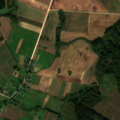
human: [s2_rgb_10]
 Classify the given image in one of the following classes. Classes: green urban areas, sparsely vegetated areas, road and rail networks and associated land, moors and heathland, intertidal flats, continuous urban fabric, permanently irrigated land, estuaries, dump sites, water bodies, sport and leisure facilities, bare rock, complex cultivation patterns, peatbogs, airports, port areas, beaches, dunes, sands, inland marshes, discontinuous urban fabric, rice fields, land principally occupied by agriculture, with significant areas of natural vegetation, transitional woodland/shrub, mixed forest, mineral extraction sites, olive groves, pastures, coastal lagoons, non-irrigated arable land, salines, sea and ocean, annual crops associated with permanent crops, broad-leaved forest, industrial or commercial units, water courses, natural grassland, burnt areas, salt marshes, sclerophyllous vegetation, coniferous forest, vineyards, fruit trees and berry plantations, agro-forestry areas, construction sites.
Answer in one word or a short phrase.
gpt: non-irrigated arable land, pastures, complex cultivation patterns, land principally occupied by agriculture, with significant areas of natural vegetation, mixed forest